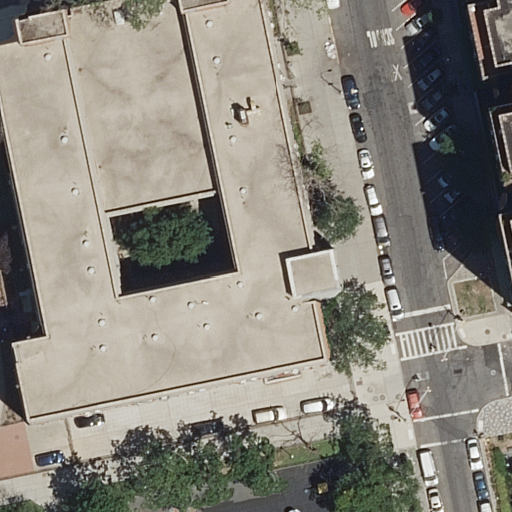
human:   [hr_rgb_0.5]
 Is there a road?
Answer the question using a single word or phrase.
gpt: yes

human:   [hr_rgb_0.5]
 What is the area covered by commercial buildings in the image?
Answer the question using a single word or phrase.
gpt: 0m2

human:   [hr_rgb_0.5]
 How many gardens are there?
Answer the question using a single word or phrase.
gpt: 1

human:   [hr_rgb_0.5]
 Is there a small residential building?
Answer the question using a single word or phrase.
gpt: no

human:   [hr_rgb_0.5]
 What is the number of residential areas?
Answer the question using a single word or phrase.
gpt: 2

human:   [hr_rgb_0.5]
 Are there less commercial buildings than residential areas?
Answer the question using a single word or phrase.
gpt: yes

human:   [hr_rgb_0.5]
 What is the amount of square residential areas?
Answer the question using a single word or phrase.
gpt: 0

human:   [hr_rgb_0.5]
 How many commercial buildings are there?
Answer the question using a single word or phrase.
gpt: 0

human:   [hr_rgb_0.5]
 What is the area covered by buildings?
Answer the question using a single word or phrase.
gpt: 3741m2

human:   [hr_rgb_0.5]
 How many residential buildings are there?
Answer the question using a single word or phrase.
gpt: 1

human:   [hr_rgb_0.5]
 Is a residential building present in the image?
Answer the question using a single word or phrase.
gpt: yes

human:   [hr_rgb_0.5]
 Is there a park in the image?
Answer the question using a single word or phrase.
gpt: yes

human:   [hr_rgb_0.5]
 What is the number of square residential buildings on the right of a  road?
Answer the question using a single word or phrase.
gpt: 0

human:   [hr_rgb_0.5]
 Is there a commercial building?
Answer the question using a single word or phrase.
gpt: no

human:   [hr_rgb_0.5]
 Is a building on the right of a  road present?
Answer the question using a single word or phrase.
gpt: yes

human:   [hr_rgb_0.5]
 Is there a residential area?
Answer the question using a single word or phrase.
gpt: yes

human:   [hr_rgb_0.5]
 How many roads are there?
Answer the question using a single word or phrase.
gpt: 12

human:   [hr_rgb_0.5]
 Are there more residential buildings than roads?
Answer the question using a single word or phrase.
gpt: no

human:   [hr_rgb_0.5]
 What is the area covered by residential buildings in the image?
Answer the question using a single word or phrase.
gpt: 3686m2

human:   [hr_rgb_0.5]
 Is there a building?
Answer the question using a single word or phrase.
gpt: yes

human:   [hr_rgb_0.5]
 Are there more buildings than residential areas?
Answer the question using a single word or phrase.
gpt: no

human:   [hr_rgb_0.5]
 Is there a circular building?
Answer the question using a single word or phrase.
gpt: no

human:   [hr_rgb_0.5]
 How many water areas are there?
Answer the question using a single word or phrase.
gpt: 0

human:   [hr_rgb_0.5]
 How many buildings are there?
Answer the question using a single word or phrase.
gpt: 2

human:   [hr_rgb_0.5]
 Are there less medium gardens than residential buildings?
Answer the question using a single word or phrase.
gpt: no

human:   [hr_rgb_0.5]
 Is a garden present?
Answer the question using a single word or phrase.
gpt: yes

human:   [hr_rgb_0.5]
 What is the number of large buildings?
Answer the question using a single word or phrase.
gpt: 1

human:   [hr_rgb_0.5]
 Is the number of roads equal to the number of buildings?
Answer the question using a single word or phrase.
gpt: no

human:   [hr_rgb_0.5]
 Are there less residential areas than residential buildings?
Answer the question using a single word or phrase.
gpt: no

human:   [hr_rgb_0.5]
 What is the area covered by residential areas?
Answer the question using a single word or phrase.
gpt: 12298m2

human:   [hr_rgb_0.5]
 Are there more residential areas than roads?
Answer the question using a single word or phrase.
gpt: no

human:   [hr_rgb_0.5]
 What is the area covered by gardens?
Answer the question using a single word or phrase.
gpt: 423m2

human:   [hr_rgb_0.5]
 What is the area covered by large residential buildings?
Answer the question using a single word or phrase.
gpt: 3686m2

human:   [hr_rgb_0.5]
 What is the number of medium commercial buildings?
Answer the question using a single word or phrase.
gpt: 0

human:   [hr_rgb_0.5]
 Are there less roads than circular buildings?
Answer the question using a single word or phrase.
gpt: no

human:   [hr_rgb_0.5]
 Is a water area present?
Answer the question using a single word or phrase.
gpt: no

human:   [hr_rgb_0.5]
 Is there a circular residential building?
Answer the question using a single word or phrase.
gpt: no

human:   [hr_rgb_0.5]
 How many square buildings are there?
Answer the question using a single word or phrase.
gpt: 0

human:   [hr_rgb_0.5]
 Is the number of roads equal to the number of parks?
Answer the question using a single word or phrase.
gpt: no

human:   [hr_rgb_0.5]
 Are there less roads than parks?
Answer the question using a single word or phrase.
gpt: no

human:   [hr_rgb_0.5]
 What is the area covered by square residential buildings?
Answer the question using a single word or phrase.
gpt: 0m2

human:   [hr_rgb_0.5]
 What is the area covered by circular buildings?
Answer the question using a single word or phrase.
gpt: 0m2

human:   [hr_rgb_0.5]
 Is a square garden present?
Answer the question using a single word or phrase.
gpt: no

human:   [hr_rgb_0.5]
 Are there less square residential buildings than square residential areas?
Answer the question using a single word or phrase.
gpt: no

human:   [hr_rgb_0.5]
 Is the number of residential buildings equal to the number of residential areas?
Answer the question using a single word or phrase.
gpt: no

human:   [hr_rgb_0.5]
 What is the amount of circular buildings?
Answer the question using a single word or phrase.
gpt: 0

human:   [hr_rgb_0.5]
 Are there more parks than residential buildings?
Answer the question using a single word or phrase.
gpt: no

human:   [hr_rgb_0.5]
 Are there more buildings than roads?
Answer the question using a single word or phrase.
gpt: no

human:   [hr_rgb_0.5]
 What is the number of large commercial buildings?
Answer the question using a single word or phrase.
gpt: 0

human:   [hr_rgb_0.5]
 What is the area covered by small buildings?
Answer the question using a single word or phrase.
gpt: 55m2

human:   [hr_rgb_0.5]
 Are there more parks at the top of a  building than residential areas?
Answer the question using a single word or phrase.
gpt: no

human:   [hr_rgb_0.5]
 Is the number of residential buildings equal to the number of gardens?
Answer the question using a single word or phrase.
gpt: yes

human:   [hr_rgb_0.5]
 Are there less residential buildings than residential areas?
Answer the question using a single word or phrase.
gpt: yes

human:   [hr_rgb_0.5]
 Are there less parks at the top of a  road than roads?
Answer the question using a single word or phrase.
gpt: yes

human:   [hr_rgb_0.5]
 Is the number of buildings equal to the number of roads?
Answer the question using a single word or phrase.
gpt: no

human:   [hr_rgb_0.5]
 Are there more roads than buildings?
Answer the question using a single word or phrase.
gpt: yes

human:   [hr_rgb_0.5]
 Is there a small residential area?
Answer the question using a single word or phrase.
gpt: no

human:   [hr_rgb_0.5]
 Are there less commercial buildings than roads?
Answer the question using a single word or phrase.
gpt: yes

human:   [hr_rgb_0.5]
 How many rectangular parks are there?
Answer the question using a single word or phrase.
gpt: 1

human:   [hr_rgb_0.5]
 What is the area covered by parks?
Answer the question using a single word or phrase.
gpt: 3554m2

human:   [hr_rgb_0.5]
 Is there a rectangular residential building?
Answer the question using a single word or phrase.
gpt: no

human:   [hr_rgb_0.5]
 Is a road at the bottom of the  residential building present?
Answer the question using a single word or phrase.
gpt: yes

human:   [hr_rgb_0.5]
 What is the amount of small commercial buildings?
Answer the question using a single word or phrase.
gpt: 0

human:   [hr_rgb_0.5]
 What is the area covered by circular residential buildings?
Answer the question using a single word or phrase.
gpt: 0m2